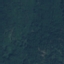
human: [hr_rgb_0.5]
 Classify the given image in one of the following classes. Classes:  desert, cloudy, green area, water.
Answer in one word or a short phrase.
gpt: green area